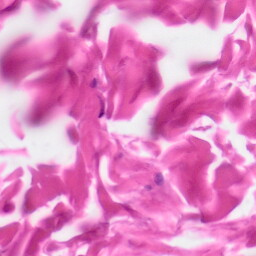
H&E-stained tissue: Skin